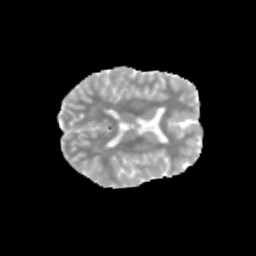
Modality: MD
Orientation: axial
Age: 11
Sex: female
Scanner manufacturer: siemens
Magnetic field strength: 3 T
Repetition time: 3.8 s
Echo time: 0.07 s